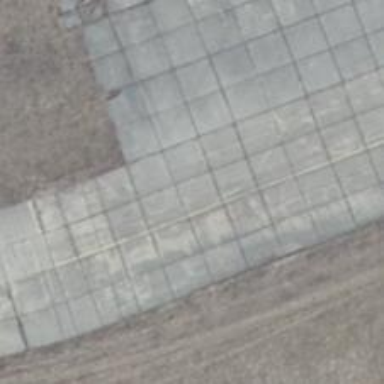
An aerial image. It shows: Service road with concrete surface.